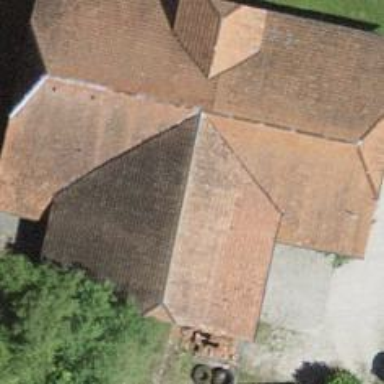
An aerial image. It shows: Farm building.